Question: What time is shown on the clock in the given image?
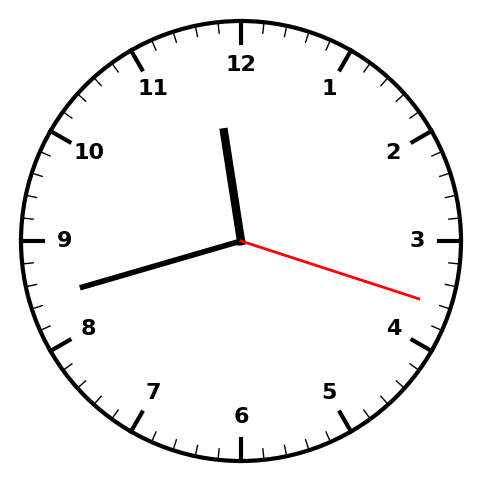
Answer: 11:42:18